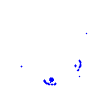
Particle: kaon